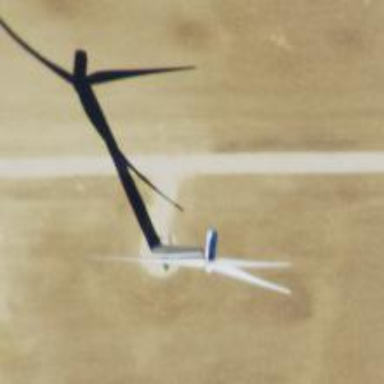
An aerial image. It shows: Wind generator powered by horizontal axis wind turbine.